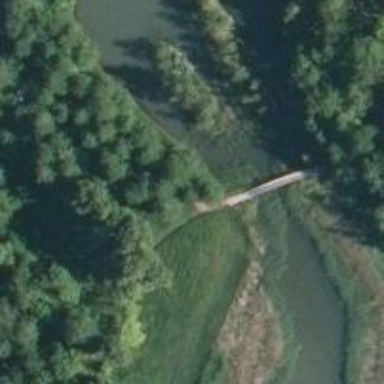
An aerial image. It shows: Footway bridge.